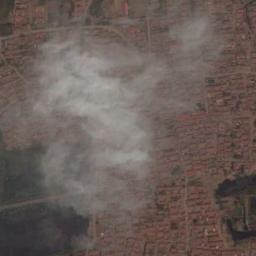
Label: cloud